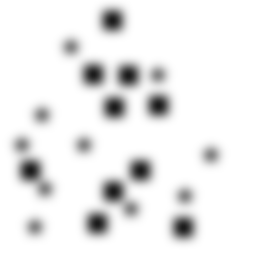
Squares: 10
Triangles: 0
Stars: 10
Total shapes: 20